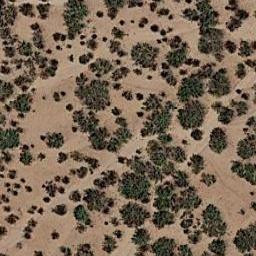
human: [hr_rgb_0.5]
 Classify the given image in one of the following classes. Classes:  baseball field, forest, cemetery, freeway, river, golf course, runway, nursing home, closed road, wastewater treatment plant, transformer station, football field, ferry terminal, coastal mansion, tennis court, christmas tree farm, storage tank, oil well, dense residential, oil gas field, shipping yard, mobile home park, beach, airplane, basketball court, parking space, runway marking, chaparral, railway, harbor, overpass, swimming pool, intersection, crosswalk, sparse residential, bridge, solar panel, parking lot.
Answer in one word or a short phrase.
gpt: chaparral